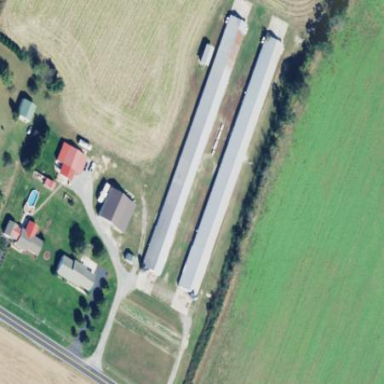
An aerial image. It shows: Farm auxiliary building.